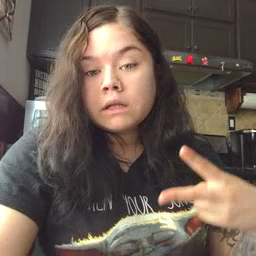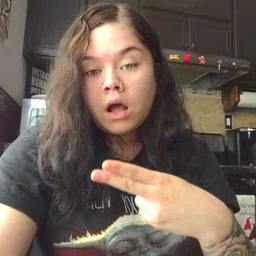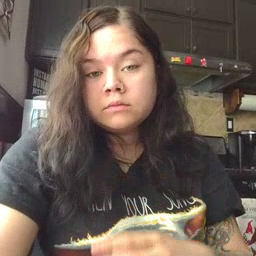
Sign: cut